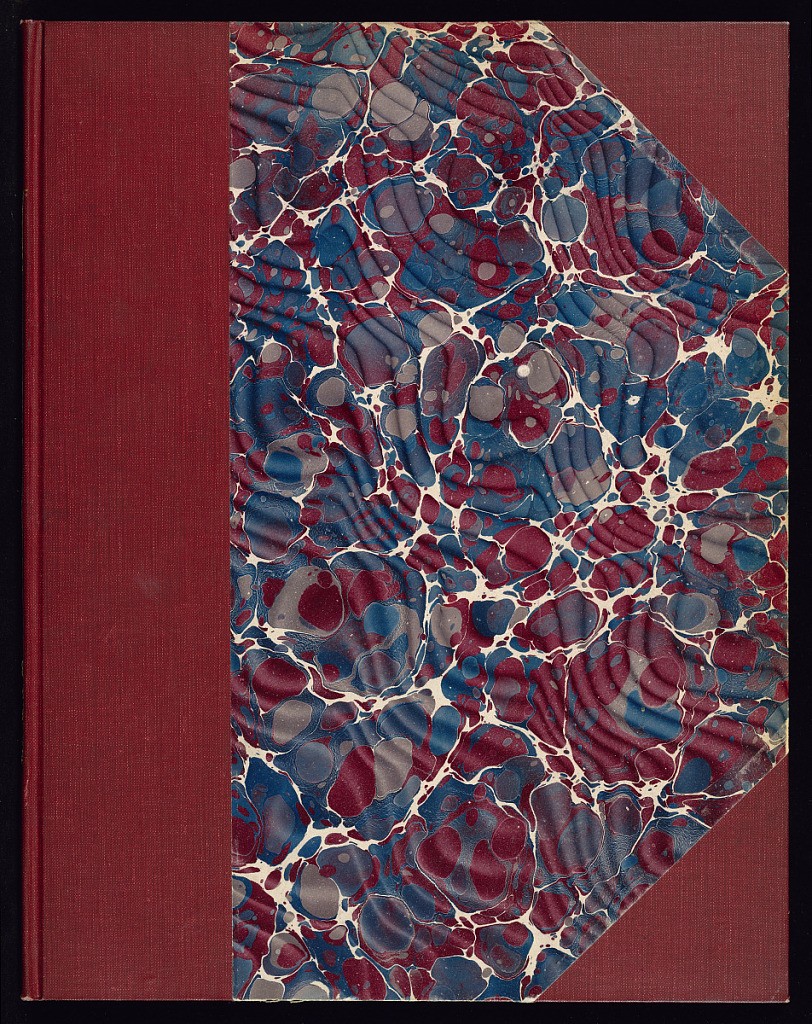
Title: LIVRE de NOUVEAUX TROPHEZ Inventez Par J. Dumont Le Romain Peintre Ordinaire du Roi et Gravés par J.F. Blondel
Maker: Jacques Dumont, French, 1701 – 1781
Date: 1729–61
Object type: Album
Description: An album of hanging ornamental trophy designs featuring military and religious objects. Each plate, with two designs side by side. The plates are numbered and signed.